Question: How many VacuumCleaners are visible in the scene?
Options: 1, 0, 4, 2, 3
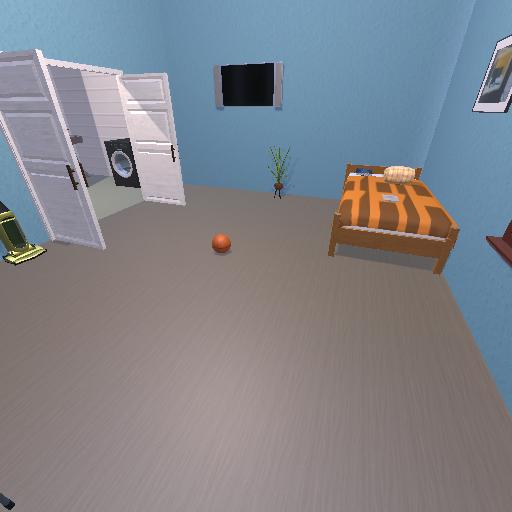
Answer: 1